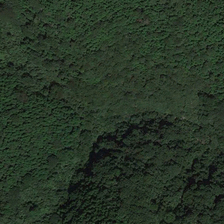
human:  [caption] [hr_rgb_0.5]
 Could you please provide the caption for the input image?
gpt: many green trees are in a piece of forest .

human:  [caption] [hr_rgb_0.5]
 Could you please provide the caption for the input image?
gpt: many green trees are in a piece of forest .

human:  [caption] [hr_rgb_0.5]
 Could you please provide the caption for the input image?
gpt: many green trees are in a piece of forest .

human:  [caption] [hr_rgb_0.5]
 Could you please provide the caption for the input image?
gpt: many green trees are in a piece of forest .

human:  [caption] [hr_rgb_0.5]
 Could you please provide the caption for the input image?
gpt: many green trees are in a piece of forest .